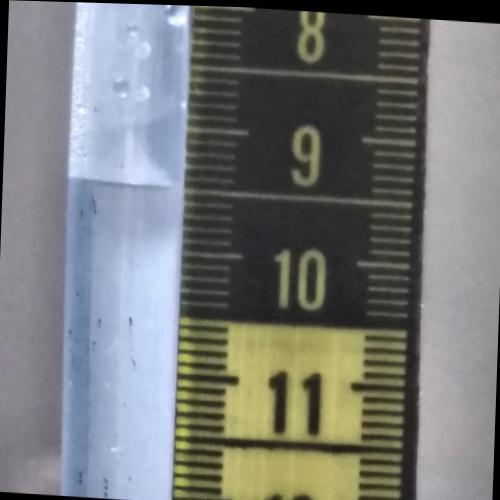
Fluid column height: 9.5 cm